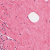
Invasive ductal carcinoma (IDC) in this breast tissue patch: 1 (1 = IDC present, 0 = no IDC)